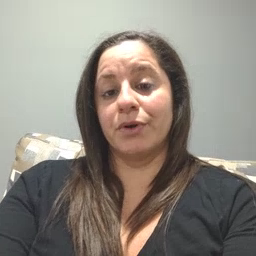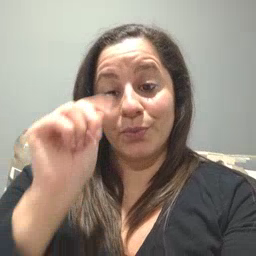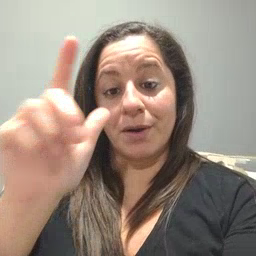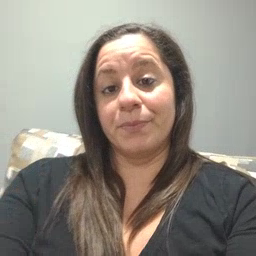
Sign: wake